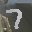
Label: 7